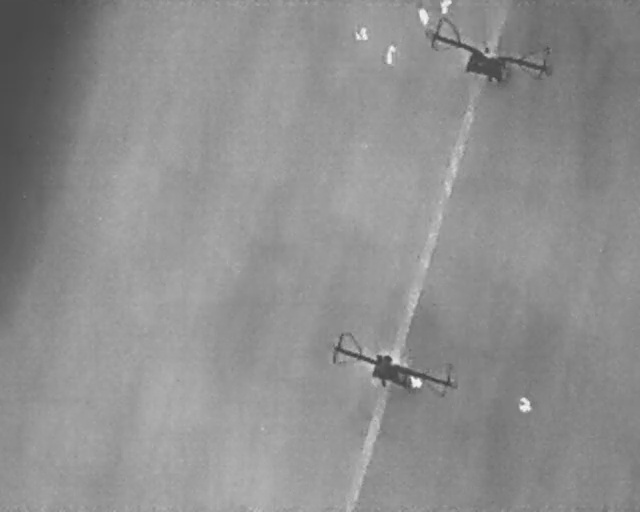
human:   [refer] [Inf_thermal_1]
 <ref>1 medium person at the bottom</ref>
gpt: <box>[[63, 73, 66, 76, 2]]</box>

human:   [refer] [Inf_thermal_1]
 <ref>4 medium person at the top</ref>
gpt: <box>[[68, 0, 70, 2, 2], [64, 2, 67, 4, 169], [59, 9, 62, 11, 7], [55, 5, 57, 8, 2]]</box>